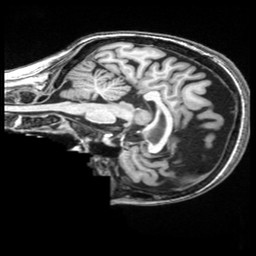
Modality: T1w
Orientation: sagittal
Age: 62
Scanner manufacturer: siemens
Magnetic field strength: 3 T
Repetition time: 2.5 s
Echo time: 0.00343 s